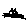
Label: cat